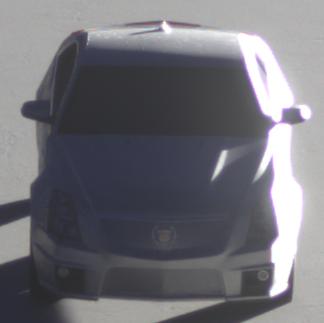
Make: Cadillac
Model: CTS-V
Detailed model: CTS-V (II) Limousine
Model produced from: 2008/11
Model produced until: 2010/12
Doors: 4
Color: white
Road condition: dry road
Daytime: sunrise or sunset
Contrast: high contrast